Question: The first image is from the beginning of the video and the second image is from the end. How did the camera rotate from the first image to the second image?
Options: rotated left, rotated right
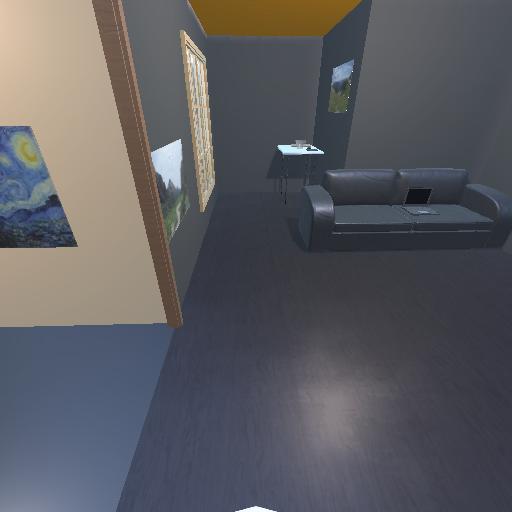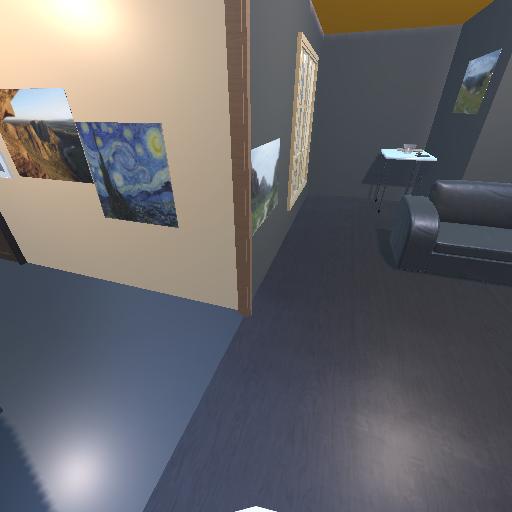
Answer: rotated left